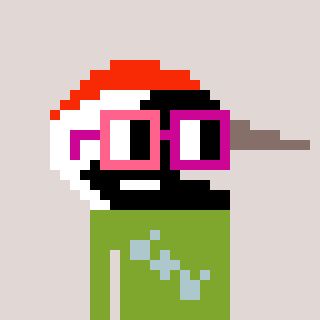
a pixel art character with square pink and red glasses, a crane-shaped head and a slimegreen-colored body on a warm background